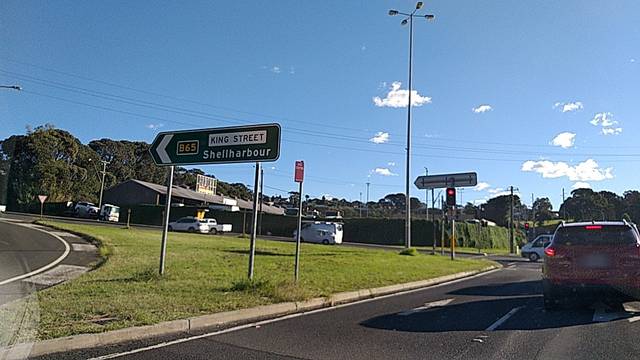
Region: Australia
Coordinates: -34.478, 150.887